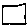
Label: square